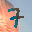
Label: 7